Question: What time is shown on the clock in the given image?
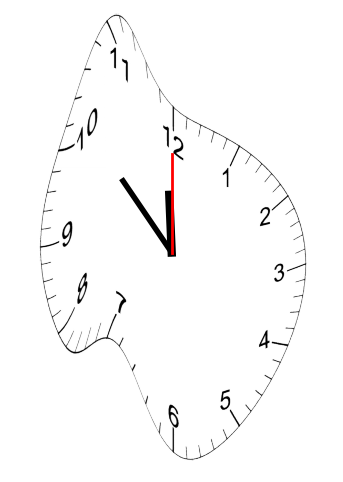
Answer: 11:52:00